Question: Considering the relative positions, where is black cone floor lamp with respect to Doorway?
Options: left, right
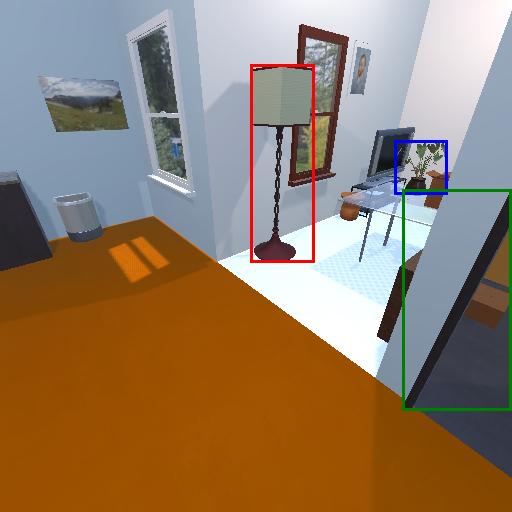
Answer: left